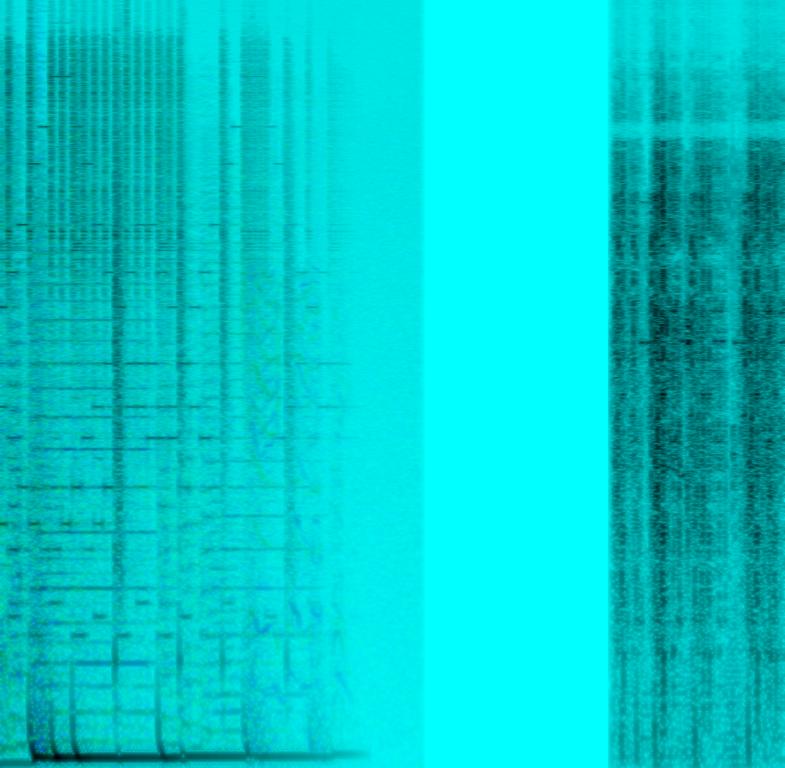
The song is mostly instrumental with a faint male vocal. The song is medium tempo with a slick drumming rhythm , booming bass line, siren tones and a keyboard playing  arpeggiated tones. The song is followed by camera flash and click tones. The song is exciting with a lot of fanfare. The song is fading with the end credits superimposed with camera flash tones.